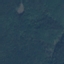
Label: Forest